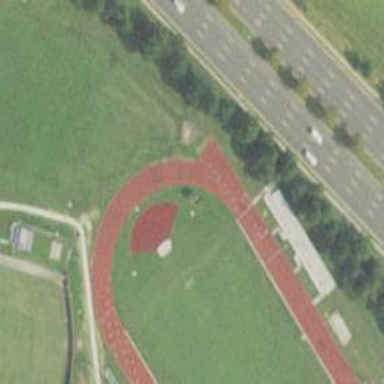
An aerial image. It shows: Track located within leisure land area.